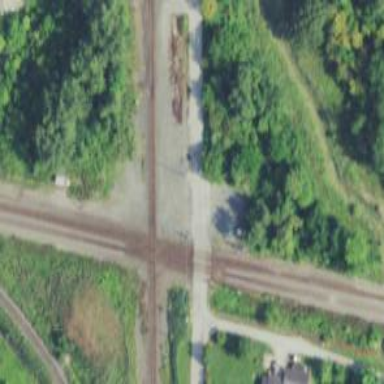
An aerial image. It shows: Railway crossing.